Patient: sex M, age 42
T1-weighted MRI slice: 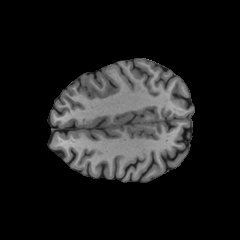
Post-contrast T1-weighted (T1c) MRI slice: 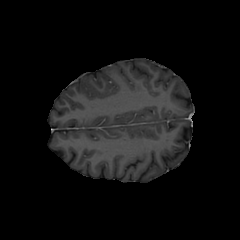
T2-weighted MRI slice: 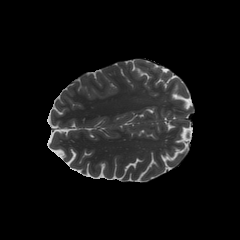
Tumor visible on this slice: no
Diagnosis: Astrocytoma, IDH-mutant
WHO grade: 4